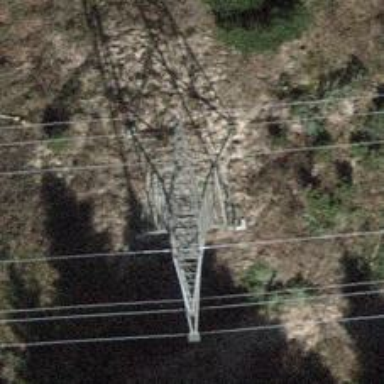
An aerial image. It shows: Lattice structure tower.